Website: home-depot
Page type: billing-address
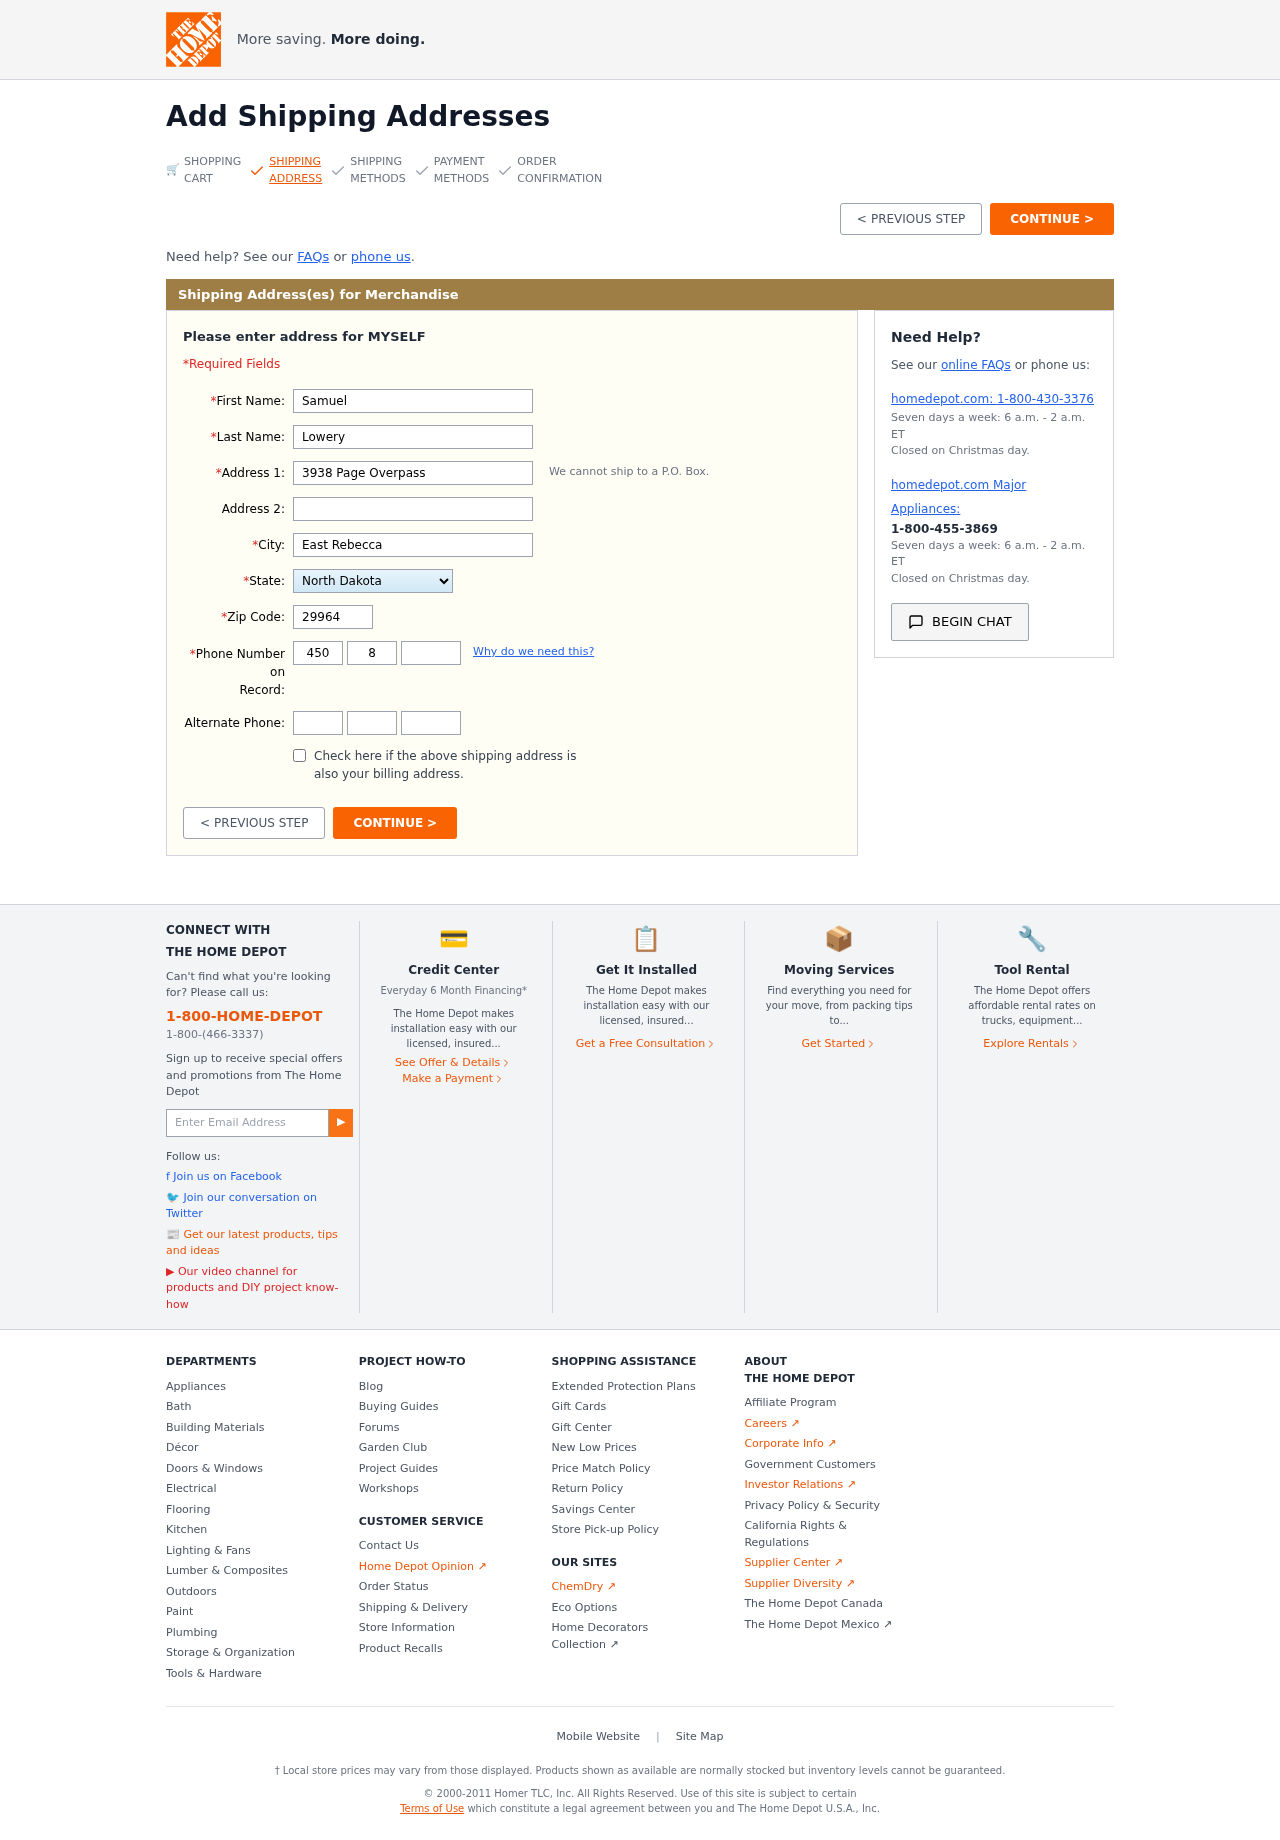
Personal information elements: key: PII_STATE
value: North Dakota
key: PII_FIRSTNAME
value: Samuel
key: PII_LASTNAME
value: Lowery
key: PII_STREET
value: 3938 Page Overpass
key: PII_CITY
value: East Rebecca
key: PII_POSTCODE
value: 29964
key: PII_PHONE_AREA
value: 450
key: PII_PHONE_PREFIX
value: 830
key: PII_PHONE_LINE
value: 6402
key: PII_PHONE_ALT_AREA
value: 518
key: PII_PHONE_ALT_PREFIX
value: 863
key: PII_PHONE_ALT_LINE
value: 1825